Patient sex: M
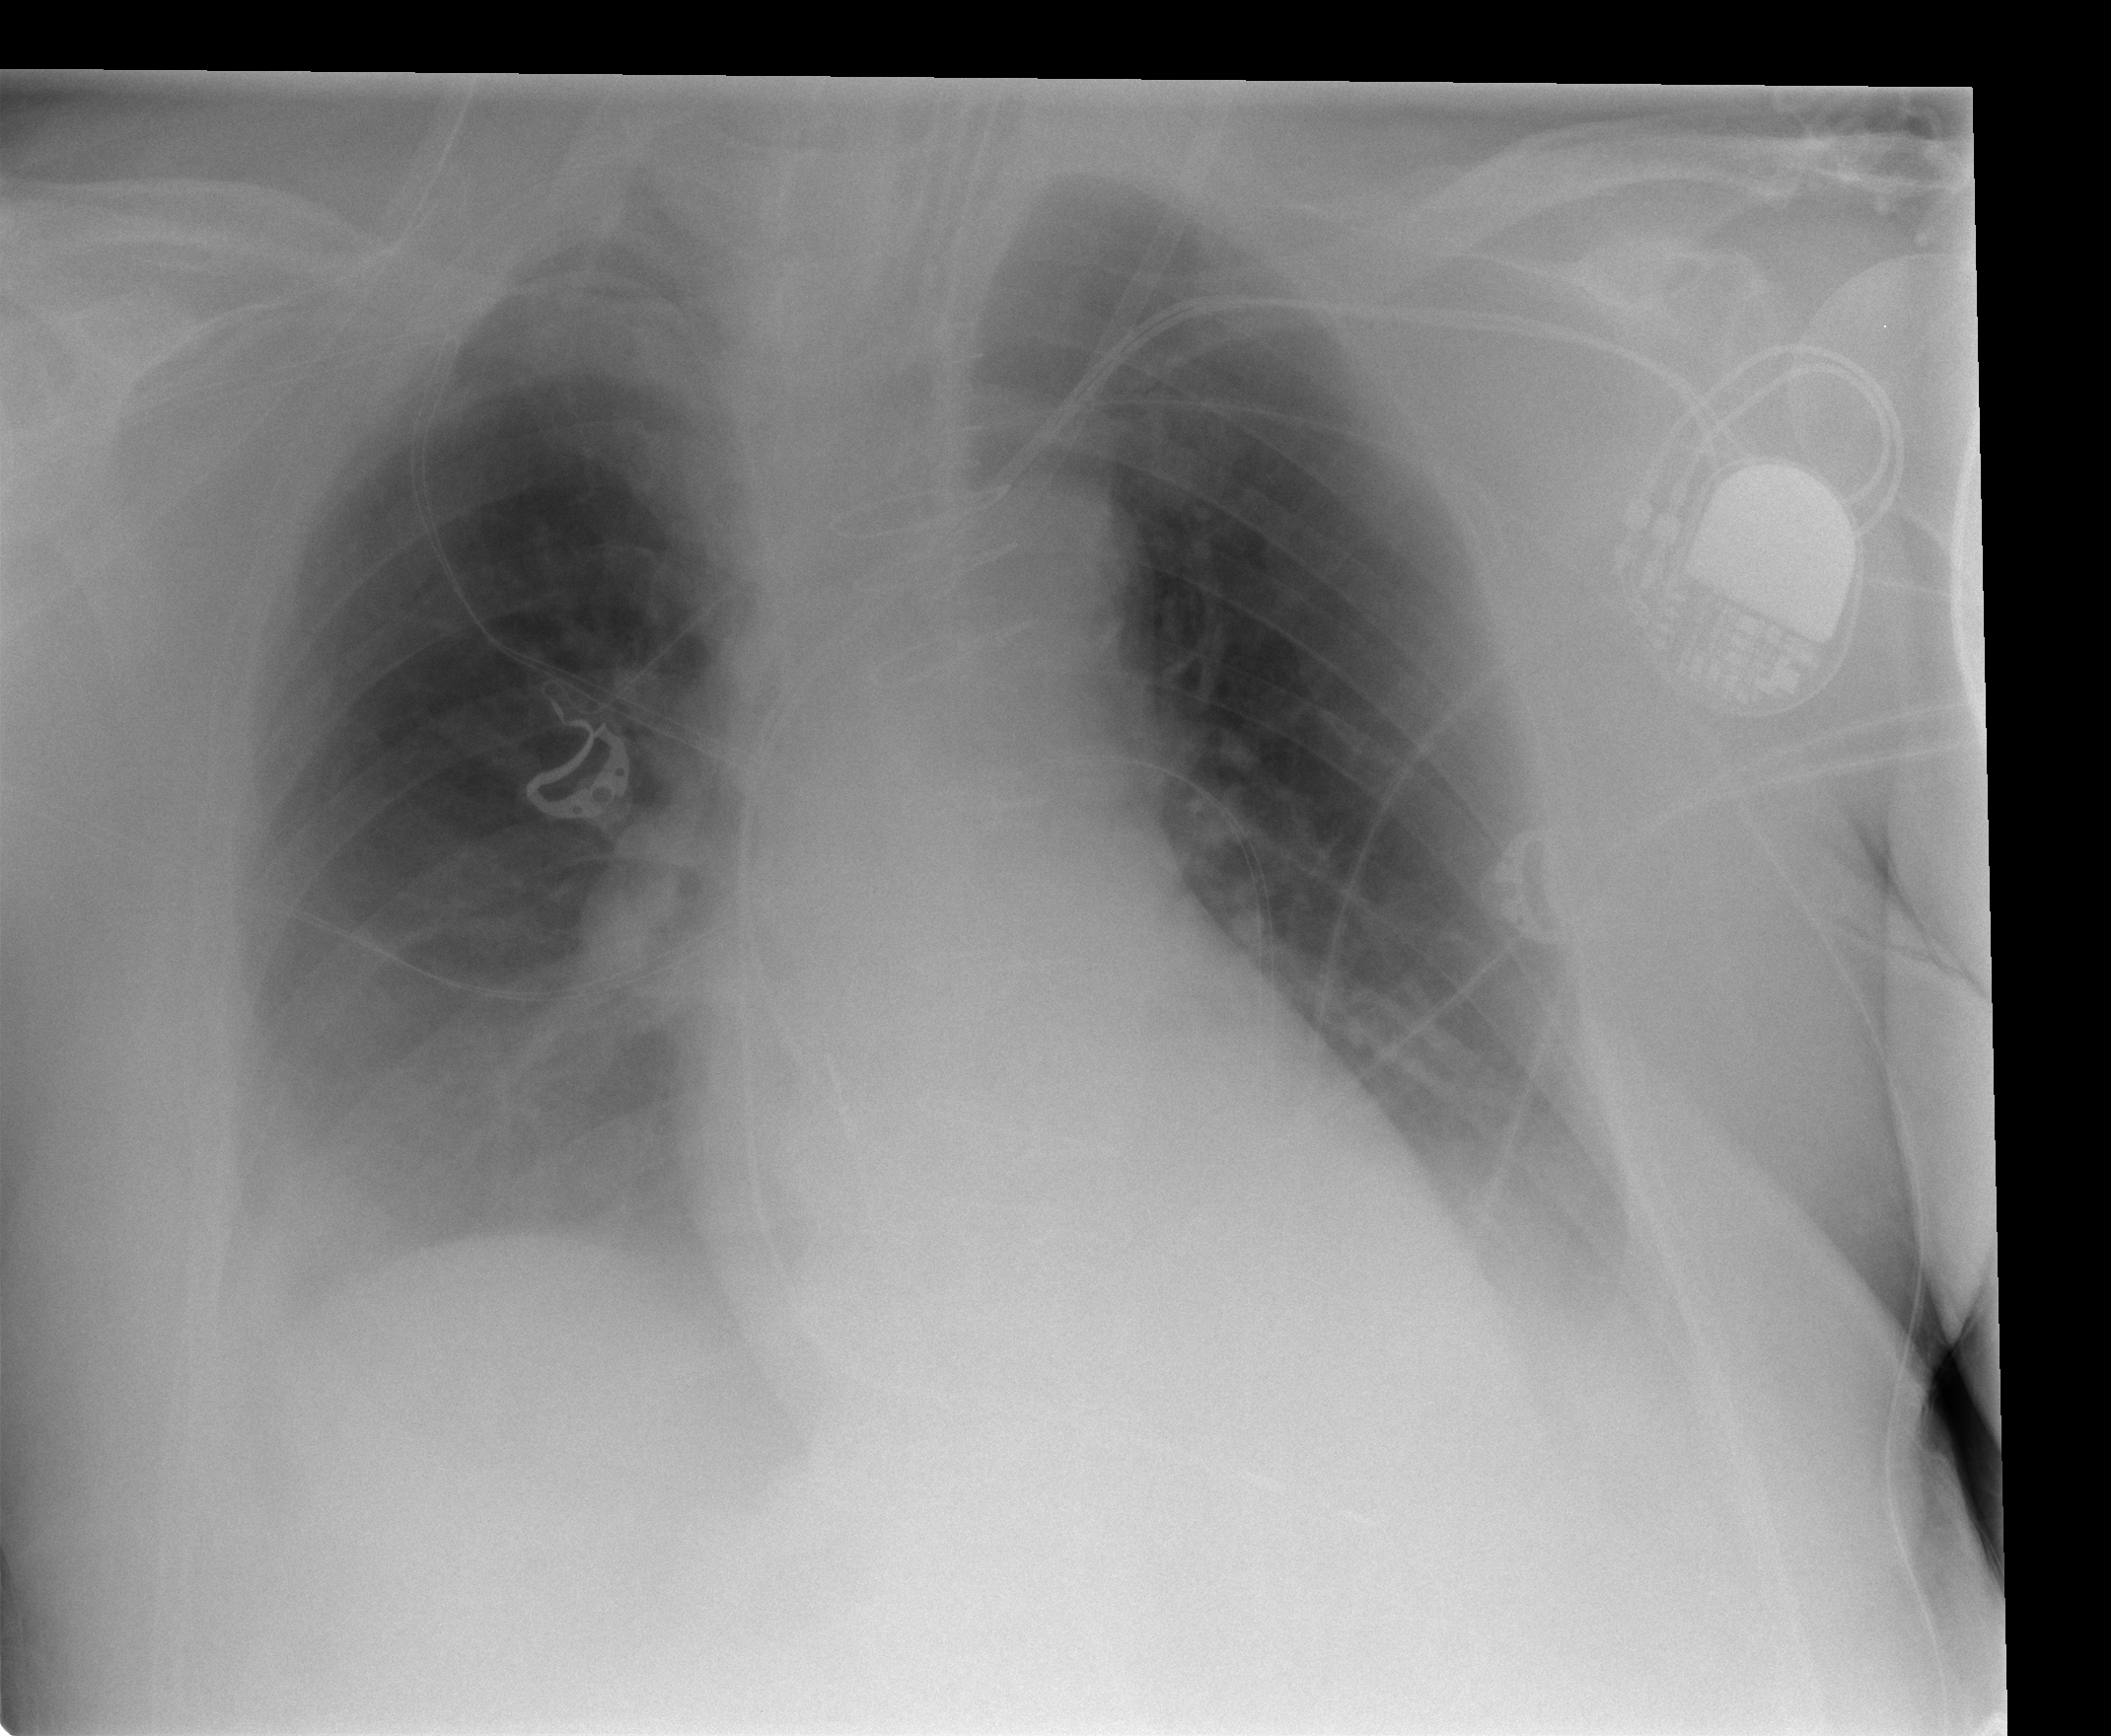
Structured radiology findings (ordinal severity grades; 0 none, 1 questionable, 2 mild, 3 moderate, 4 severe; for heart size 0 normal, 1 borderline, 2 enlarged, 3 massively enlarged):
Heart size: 2
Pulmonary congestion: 0
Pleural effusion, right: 2
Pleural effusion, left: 2
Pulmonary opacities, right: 2
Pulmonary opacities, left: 0
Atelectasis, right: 0
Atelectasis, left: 0